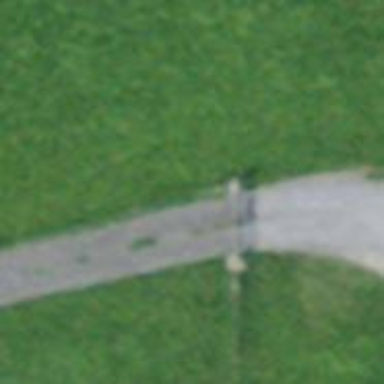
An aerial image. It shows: Gate.